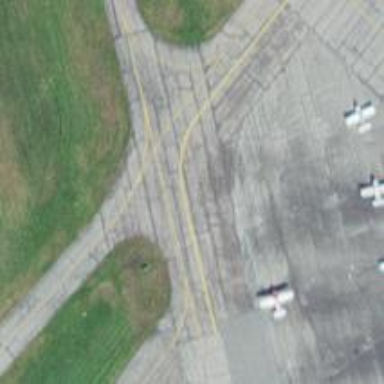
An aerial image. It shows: Image of taxiway at airport.